Question: I'm trying to implement <URL>.
This is what I've done.
Included files:
'''
$arr_css = array(
"main.css",
"jquery-ui.css",
"elfinder.min.css",
"theme.css"
);
$arr_js = array(
"jquery.js",
"main.js",
"jquery-ui.js",
"elfinder.min.js",
"elfinder.ru.js"
);
'''
(main.js and main.css are arrays used to create '<link rel='stylesheet'>' and '<script type='text/javascript'>')
In my main page there is a
'''
<div id='fileStructure'>
<div id="elfinder"> </div>
</div>
'''
which I use to initialize elfinder:
'''
$(document).ready(function() {
var elf = $('#elfinder').elfinder({
lang: 'ru', // language (OPTIONAL)
url : '/radio/elfinder-2.0-rc1/php/connector.php' // connector URL (REQUIRED)
}).elfinder('instance');
});
'''

This is, what I have now. It looks fine, I can create directories, files, can upload them. But when I try to copy it it says:
'''
Uncaught TypeError: undefined is not a functionelfinder.min.js:2841 elFinder.commands.copy.execelfinder.min.js:1746 (anonymous function)elfinder.min.js:1706 (anonymous function)jquery.js:3058 jQuery.event.dispatchjquery.js:2676 jQuery.event.add.elemData.handle.eventHandle
'''
The same mistake is on other actions like, cut remove and others.
When I look in script I see that mistake is in string with
'''
return a.each(this.files(b), function (a, b) {
if (!b.read || !b.phash) return !d.reject(["errCopy", b.name, "errPerm"])
}), d.isRejected() ? d : d.resolve(c.clipboard(this.hashes(b))
'''
I don't really understand why it is happening because structure isn't clear for me:
'''
d = this
b = a(b)
'''
and a is parameter of main function of elfinder
'''
(function (a) {
'''
Anyone can help me to solve the problem? May be someone met similar issue?
'''
Uncaught TypeError: undefined is not a functionelfinder.min.js:2860 elFinder.commands.cut.execelfinder.min.js:1746 (anonymous function)elfinder.min.js:1706 (anonymous function)jquery.js:3058 jQuery.event.dispatchjquery.js:2676 jQuery.event.add.elemData.handle.eventHandle
Uncaught TypeError: undefined is not a functionelfinder.min.js:4249 elFinder.commands.rm.execelfinder.min.js:1746 (anonymous function)elfinder.min.js:1706 (anonymous function)jquery.js:3058 jQuery.event.dispatchjquery.js:2676 jQuery.event.add.elemData.handle.eventHandle
'''
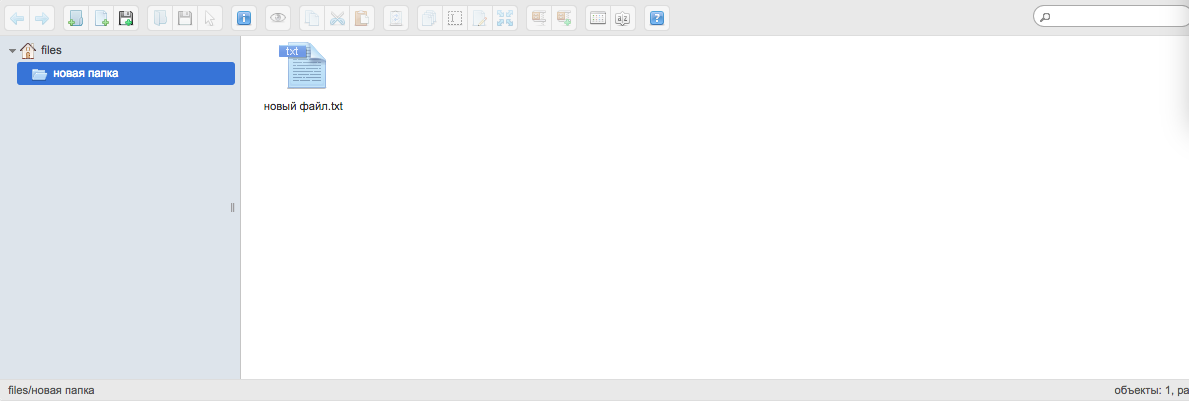
Answer: From your URL (/radio/elfinder-2.0-rc1/php/connector.php) it seems that you're using Elfinder 2.0 RC1.
You should know that Studio 42 (the company who developed elFinder) hasn't updated or developed any code for elFinder since 2012. The user <URL> has been responsible for the development and bug fixes lately.
So, you should download a <URL> to use the latest updated code. That should probably solve your issues.